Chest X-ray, PA view. Patient: 52 years old, sex M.
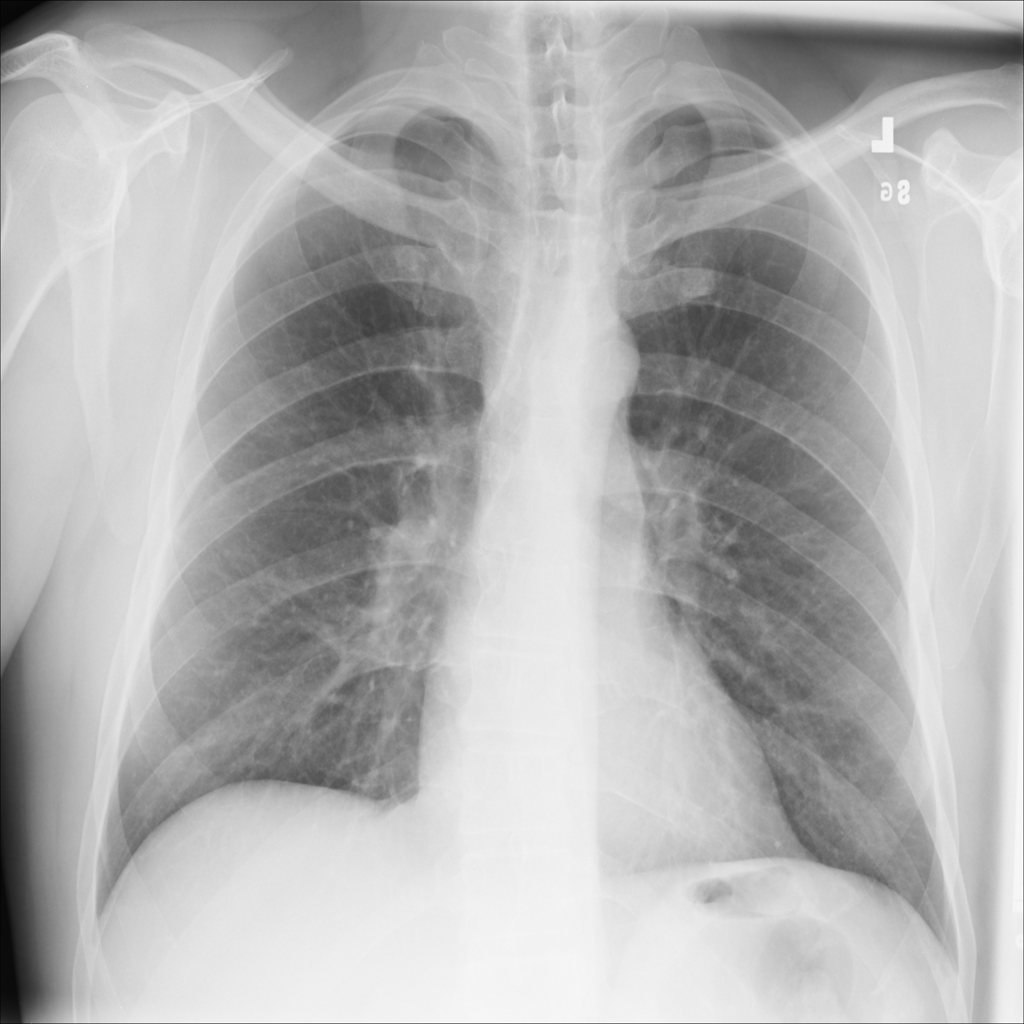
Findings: No Finding